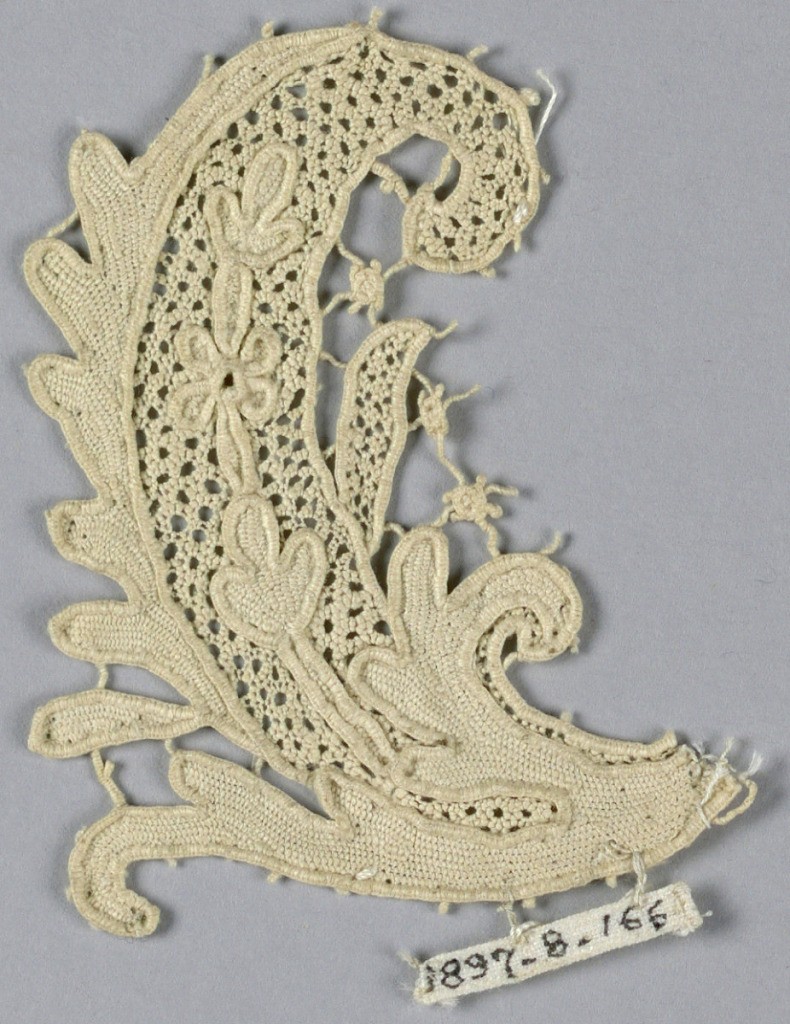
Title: Fragment
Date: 17th century
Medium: linen Technique: needle lace
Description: Fragment of raised lace with a design of an ornamental scrolling leaf with openwork center and superimposed rosette and leaves.